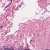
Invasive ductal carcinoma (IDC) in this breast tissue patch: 0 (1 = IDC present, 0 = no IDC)